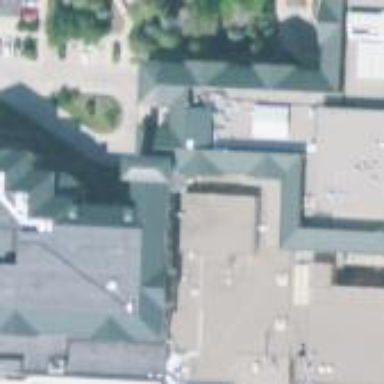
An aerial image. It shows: Hospital building.